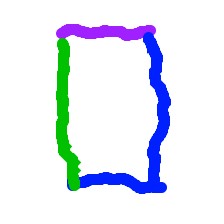
Shape: rectangle